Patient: sex M, age 26
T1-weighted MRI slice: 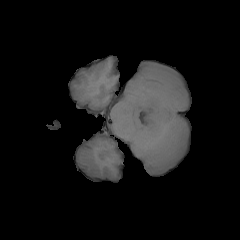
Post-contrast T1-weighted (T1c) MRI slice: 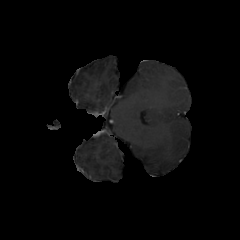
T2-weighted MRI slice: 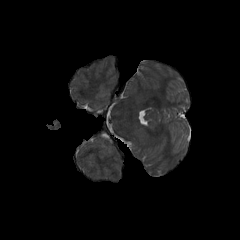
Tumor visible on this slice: no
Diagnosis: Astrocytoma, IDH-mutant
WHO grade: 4